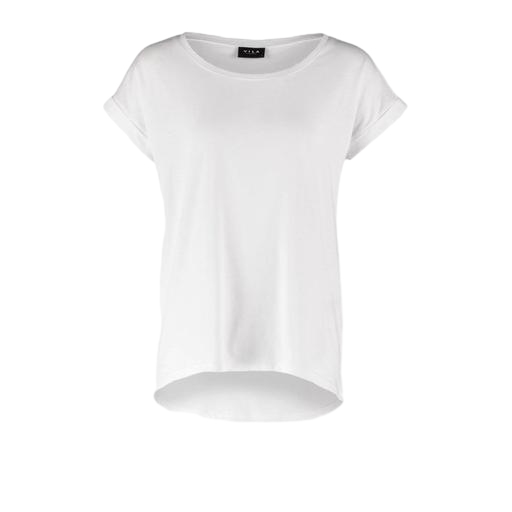
white pima t-shirt only macy, white petite t-shirt only macy, white relaxed fit t-shirt, white background